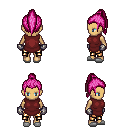
a pixel art fantasy rpg character, female body template, human, tanned skin, maroon tunic, gold greaves, pink long topknot hairstyle, metal gloves, white slippers, four views (front, back, left, right), 2x2 character sprite sheet, small pixel art, hard edges, no anti-aliasing